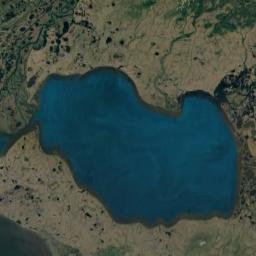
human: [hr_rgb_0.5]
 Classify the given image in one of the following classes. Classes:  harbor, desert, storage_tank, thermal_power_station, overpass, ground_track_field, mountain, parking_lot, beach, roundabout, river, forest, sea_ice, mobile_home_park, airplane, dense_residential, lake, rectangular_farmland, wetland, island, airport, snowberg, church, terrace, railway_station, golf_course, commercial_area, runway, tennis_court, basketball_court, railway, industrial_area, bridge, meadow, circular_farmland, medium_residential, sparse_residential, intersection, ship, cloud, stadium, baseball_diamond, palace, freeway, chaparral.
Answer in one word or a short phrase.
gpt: lake